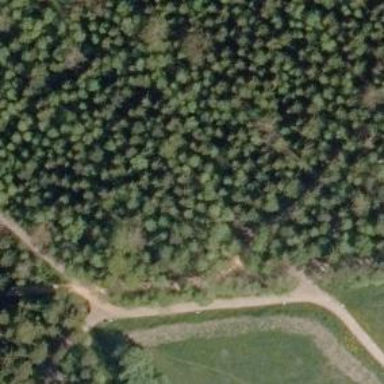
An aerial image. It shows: Path with excellent trail visibility.